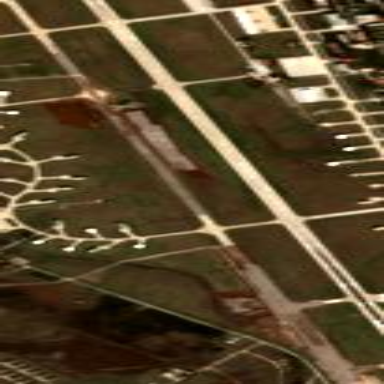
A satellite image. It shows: Taxiway at the airport used for taxiing of aircraft and runway designated for emergencies.